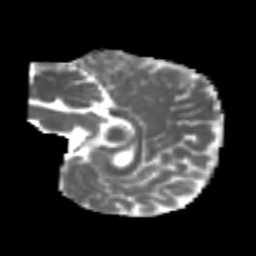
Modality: MD
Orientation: sagittal
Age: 6
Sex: female
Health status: healthy